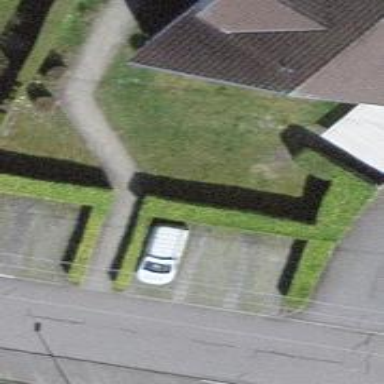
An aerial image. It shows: Hedge acting as barrier.